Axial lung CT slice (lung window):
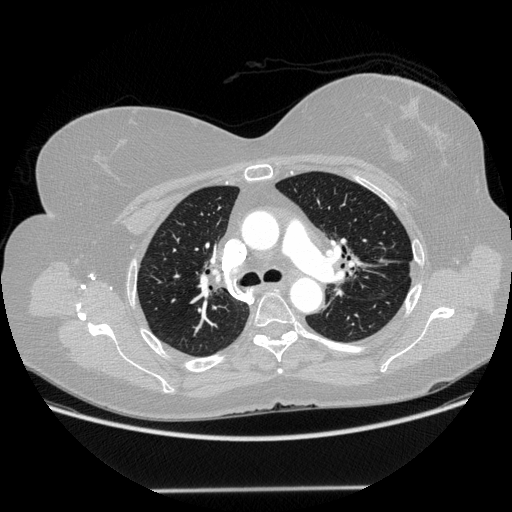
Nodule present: no